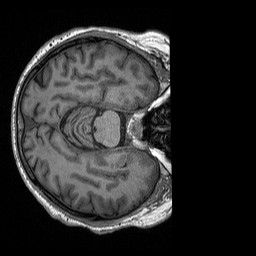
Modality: T1w
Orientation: axial
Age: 62
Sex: male
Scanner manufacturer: siemens
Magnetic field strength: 3 T
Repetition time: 2.4 s
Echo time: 0.00226 s